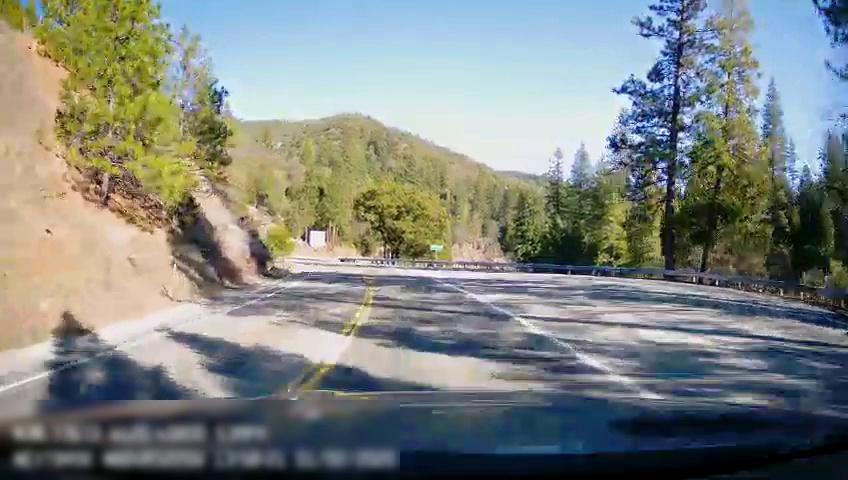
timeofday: Day
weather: Sunny
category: Drivable Space
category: Drivable Space
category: Lanes | Opposite Lane
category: Lanes | Current Lane
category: Lanes | Opposite Lane
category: Lanes | Current Lane
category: Traffic | Signs